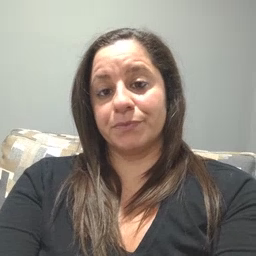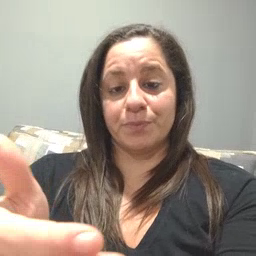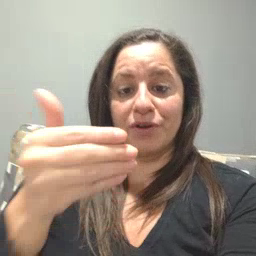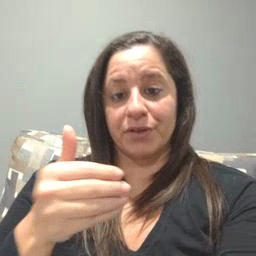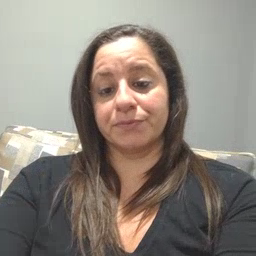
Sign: before